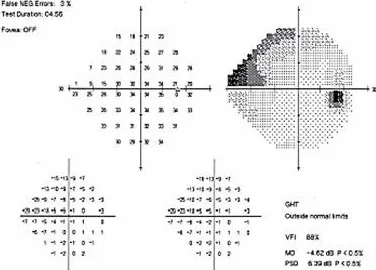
Humphrey visual field of the right eye at presentation showing a superior nasal altitudinal scotoma.
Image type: radiology (ct)